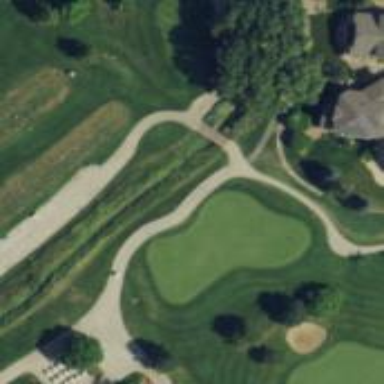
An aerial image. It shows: Path bridge over golf cartpath.